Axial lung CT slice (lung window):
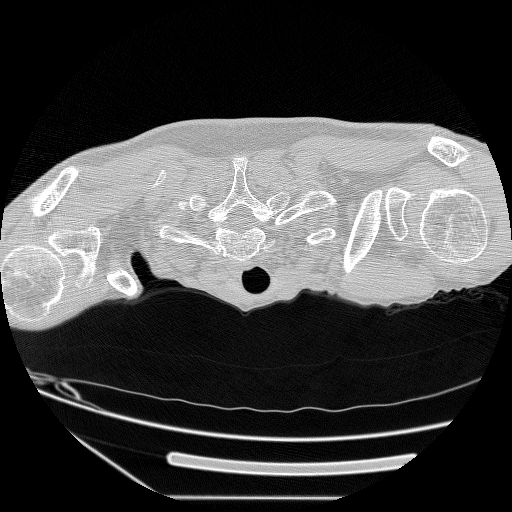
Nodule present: no